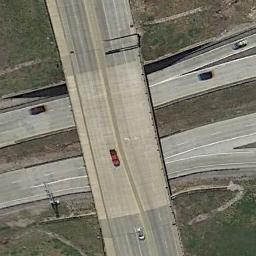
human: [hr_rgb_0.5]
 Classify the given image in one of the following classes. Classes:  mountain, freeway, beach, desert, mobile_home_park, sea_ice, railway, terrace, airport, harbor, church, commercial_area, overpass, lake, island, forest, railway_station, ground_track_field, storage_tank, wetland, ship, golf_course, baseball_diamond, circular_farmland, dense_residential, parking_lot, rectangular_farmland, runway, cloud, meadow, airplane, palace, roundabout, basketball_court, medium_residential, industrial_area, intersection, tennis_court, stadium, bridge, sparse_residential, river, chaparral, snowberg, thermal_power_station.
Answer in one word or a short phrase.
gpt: overpass